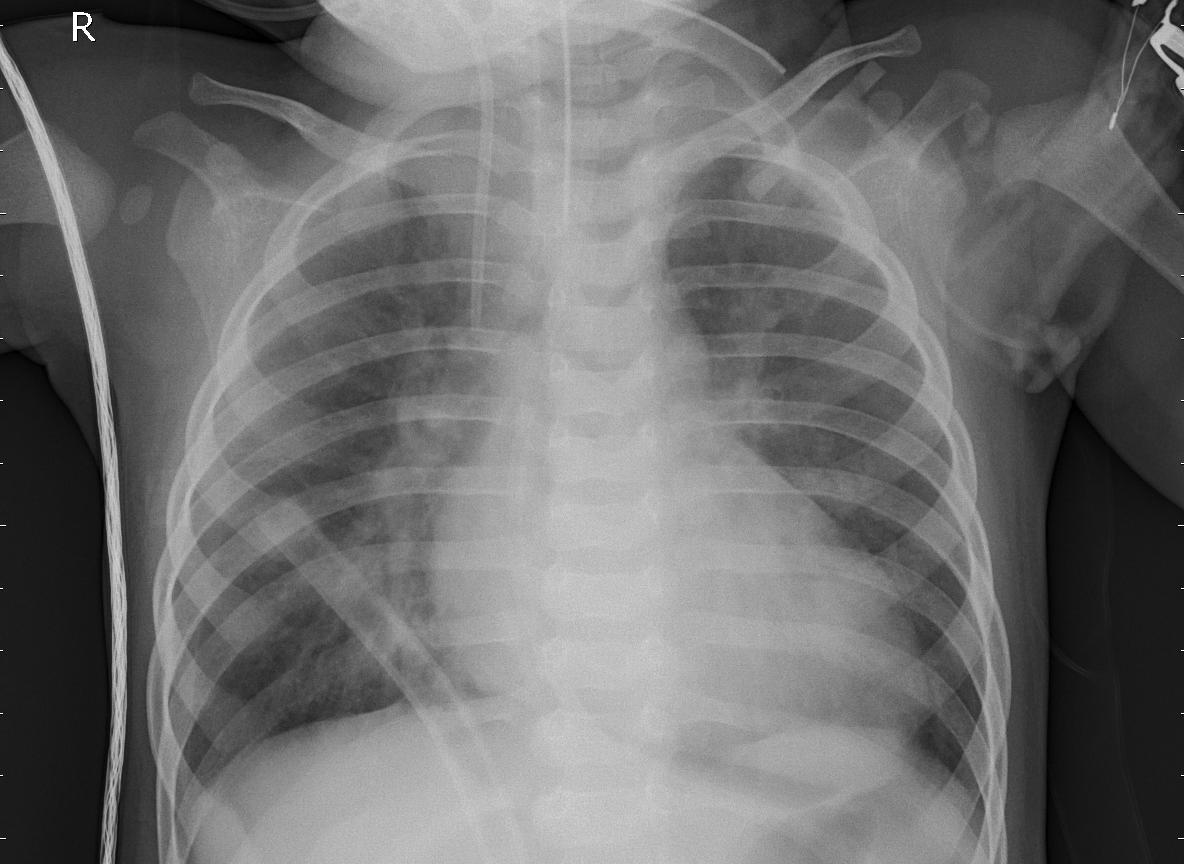
Diagnosis: PNEUMONIA